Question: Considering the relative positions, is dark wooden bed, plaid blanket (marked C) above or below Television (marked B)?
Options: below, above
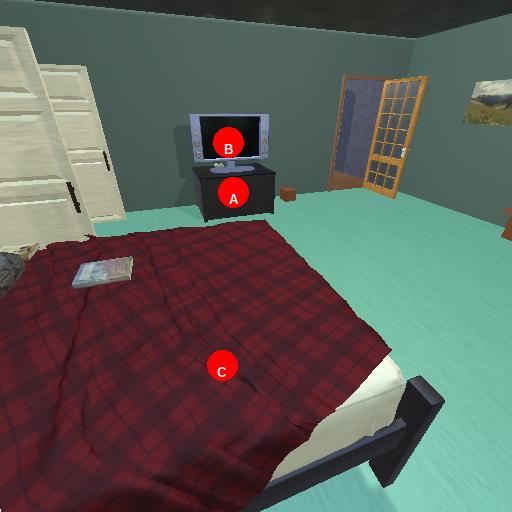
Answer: below